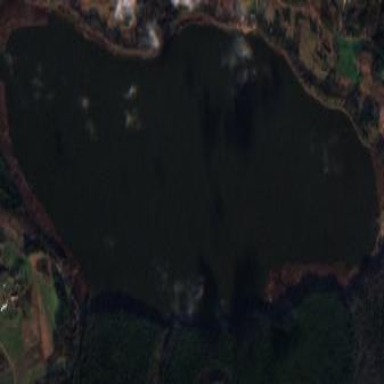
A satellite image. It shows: Beautiful lake surrounded by nature.